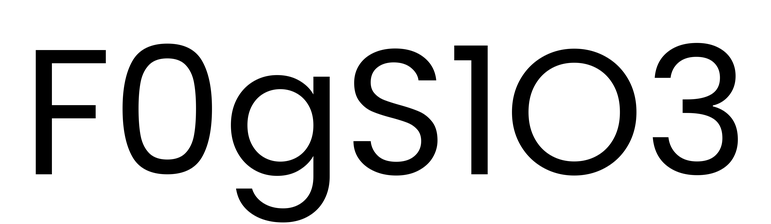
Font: Poppins-Regular